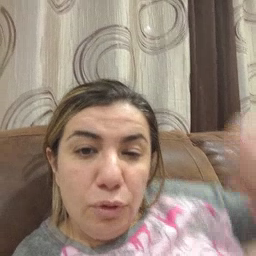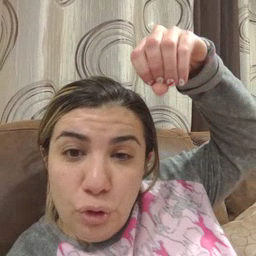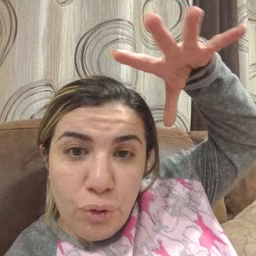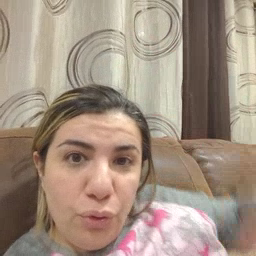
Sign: lamp